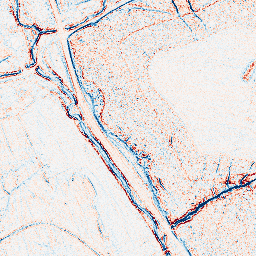
Category: edge_preserving
Decomposition family: bilateral
Decomposition parameters: d: 5
sigma_color: 75
sigma_space: 150
Upsampling method: quintic
Upsampling parameters: scale: 8
Upsampling scale: 8